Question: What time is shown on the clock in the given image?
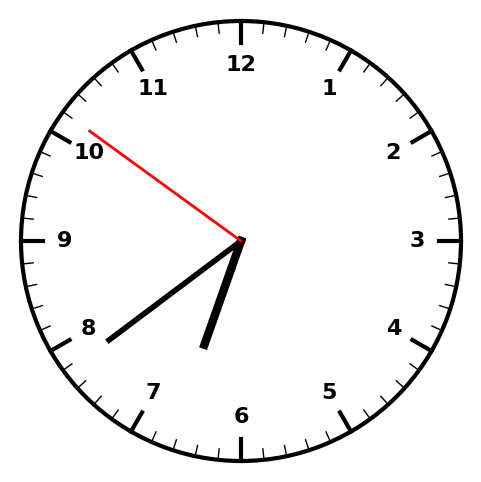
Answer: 06:38:51